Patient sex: F
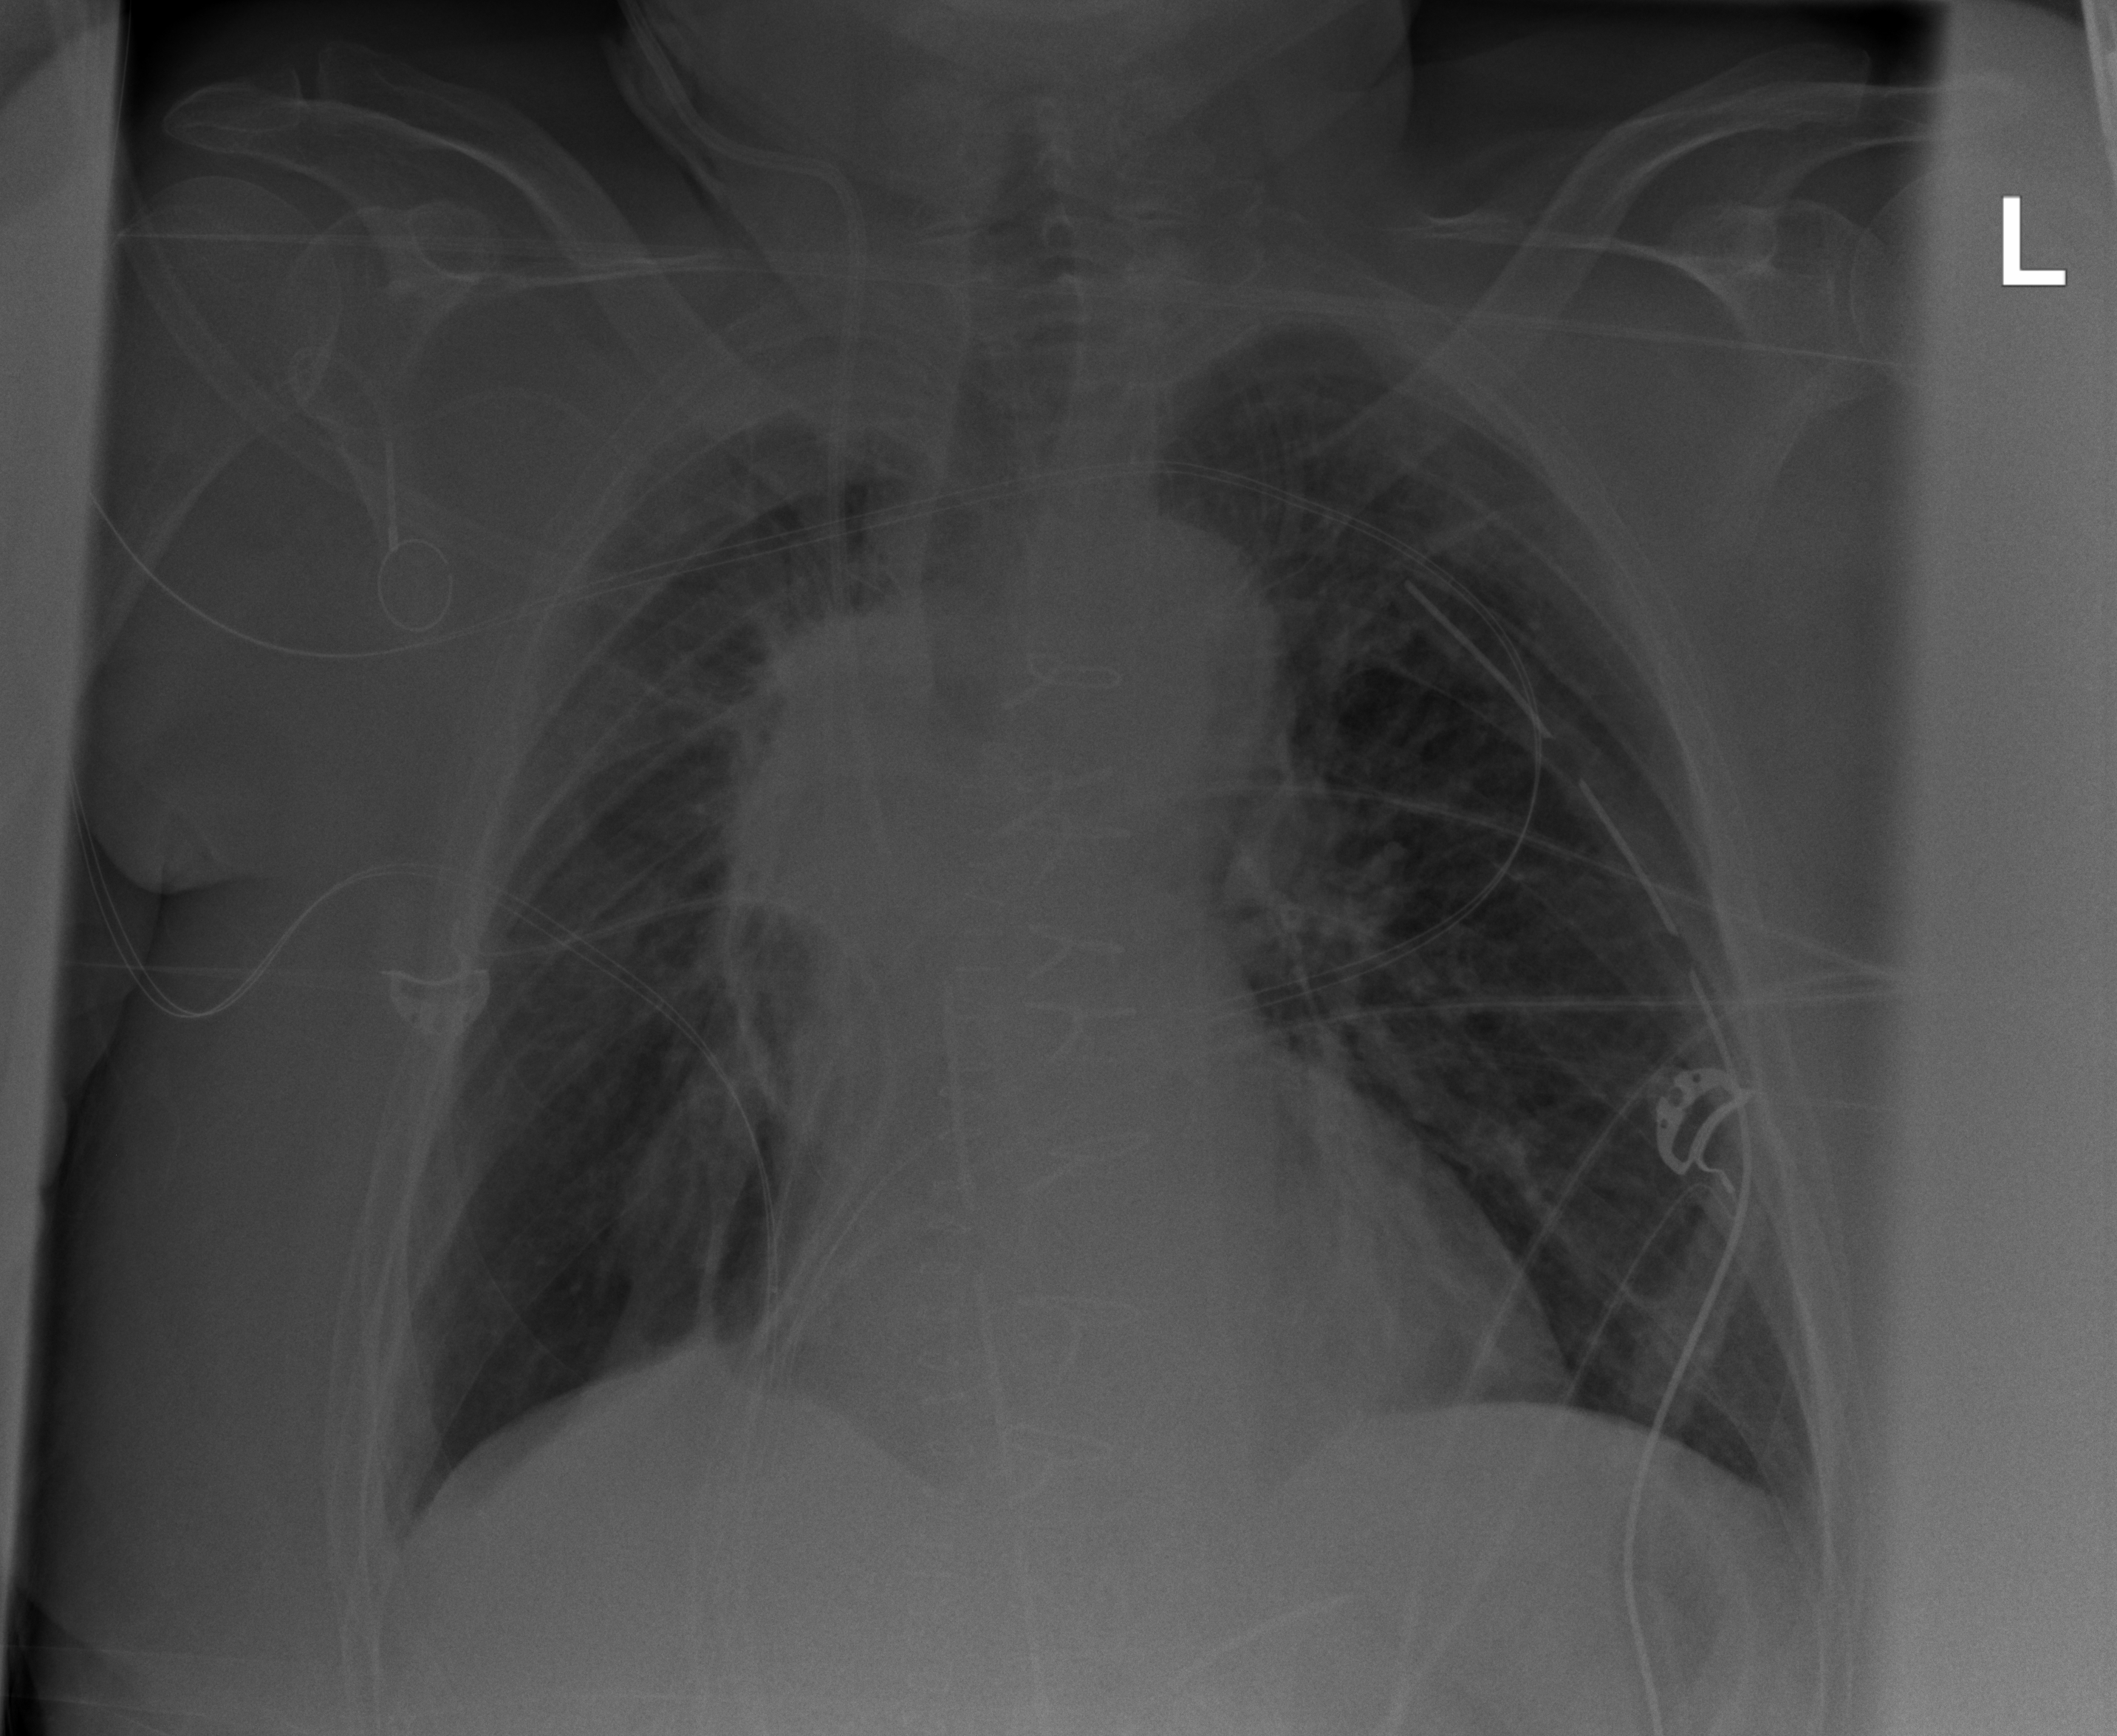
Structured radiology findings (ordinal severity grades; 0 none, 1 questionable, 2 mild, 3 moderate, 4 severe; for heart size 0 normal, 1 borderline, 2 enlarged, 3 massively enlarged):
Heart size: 0
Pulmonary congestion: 0
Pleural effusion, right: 0
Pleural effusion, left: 0
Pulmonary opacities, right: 0
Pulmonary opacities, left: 0
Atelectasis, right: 2
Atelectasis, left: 0